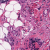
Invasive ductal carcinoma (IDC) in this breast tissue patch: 0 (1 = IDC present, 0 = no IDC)